Interaction volume radius: 5 \u00c5
Interaction volume height: 35 \u00c5
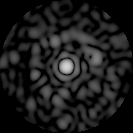
Disorder parameter: 0.8518